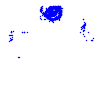
Particle: electron